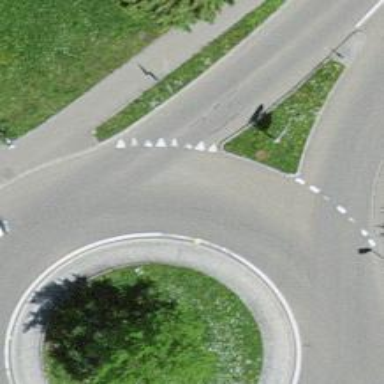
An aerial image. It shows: Secondary road around roundabout.